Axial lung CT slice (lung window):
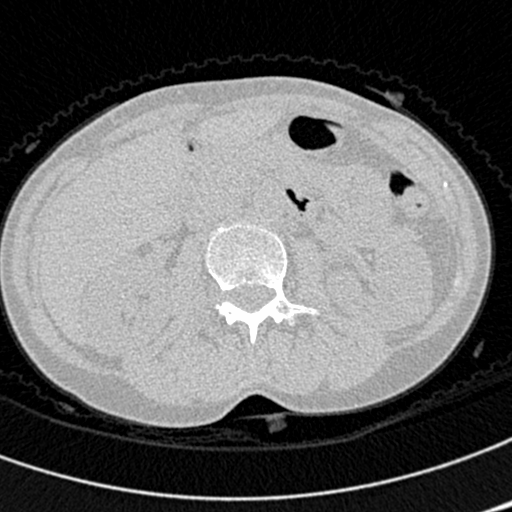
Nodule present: no